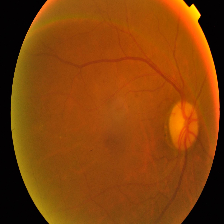
Diabetic retinopathy grade: Proliferative DR